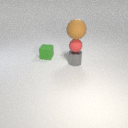
small green rubber cube behind small gray metal cylinder